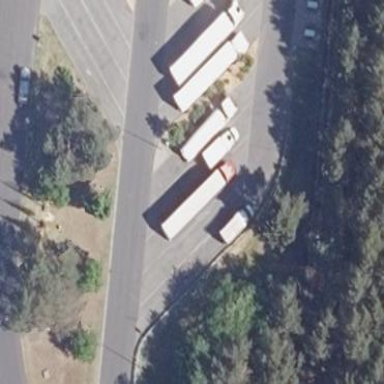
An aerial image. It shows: Parking space designated for heavy goods vehicles.